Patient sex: M
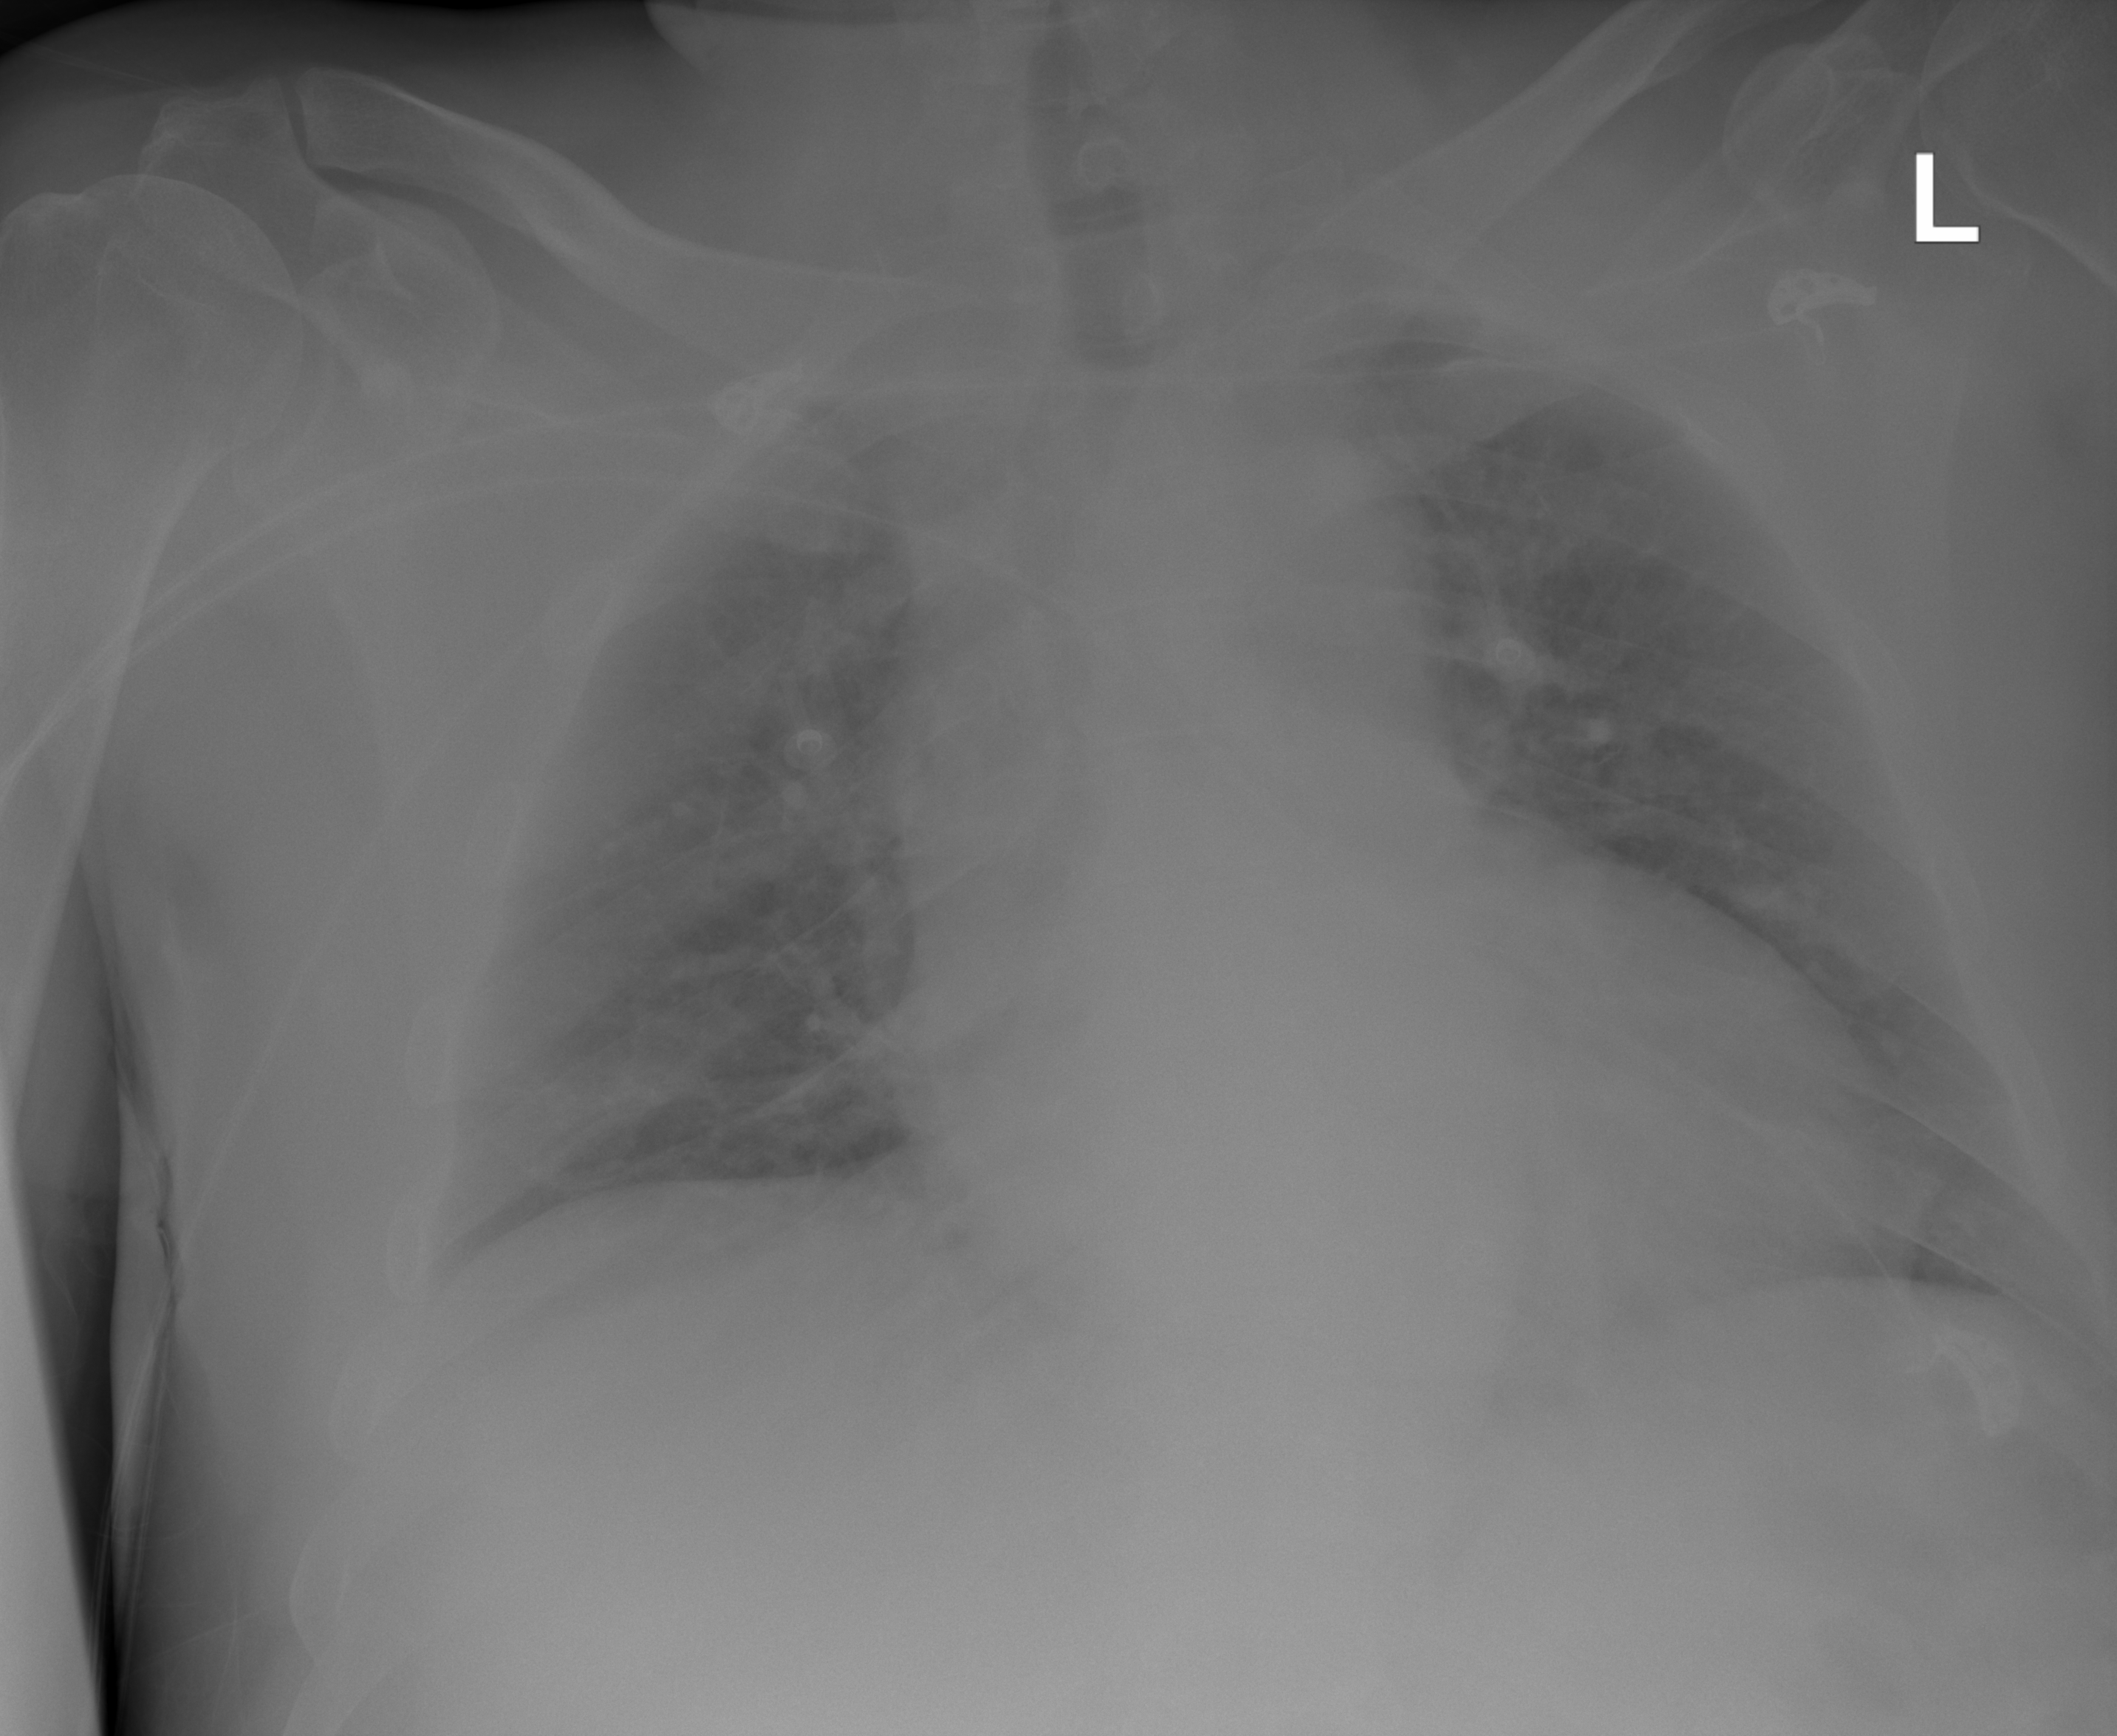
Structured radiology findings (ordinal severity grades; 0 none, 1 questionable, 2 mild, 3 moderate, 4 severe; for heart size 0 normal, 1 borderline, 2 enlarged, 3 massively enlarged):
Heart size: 3
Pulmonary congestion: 2
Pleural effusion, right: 0
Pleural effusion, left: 1
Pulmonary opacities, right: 2
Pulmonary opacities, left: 2
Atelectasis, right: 0
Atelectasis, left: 0